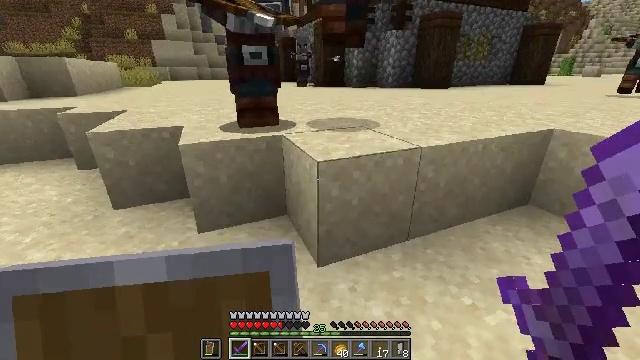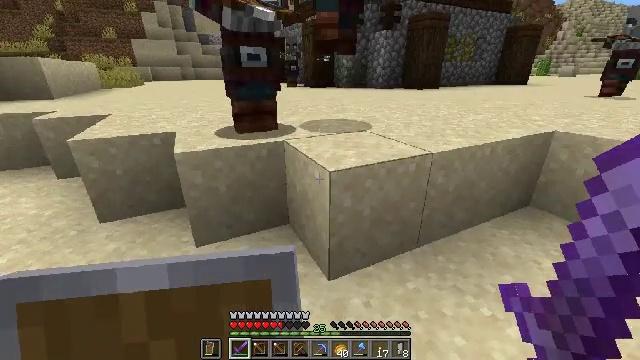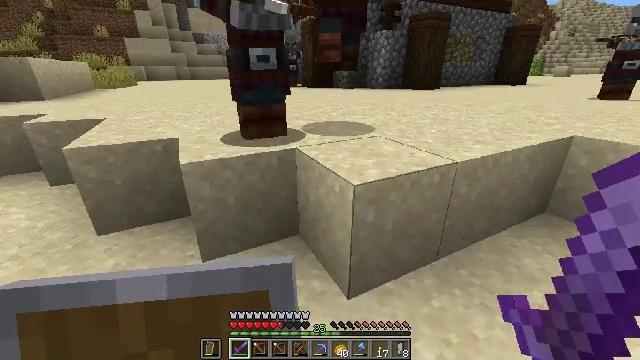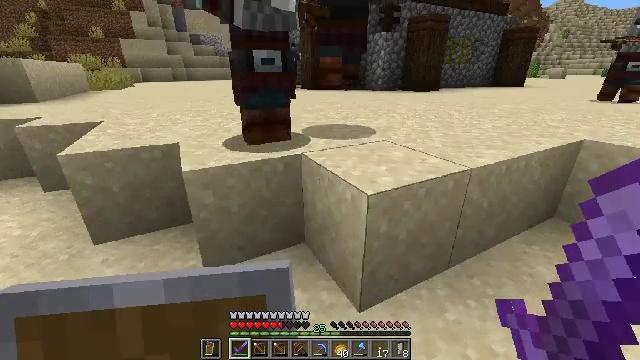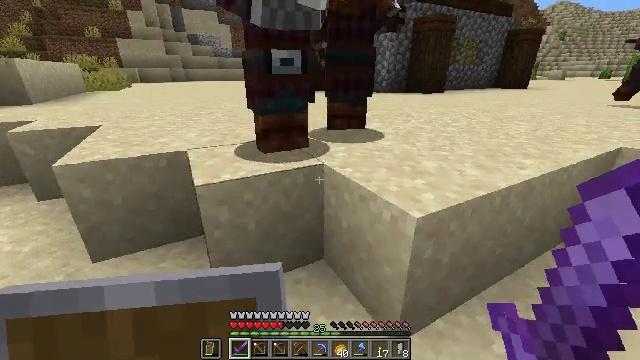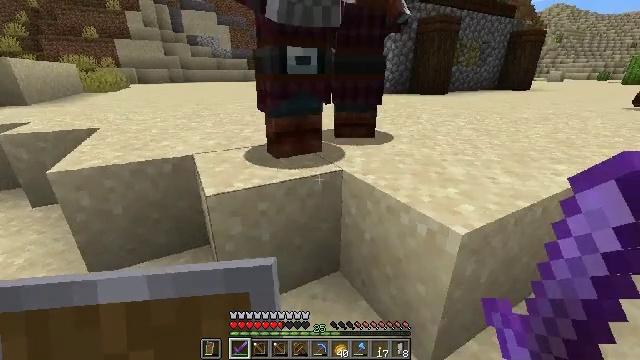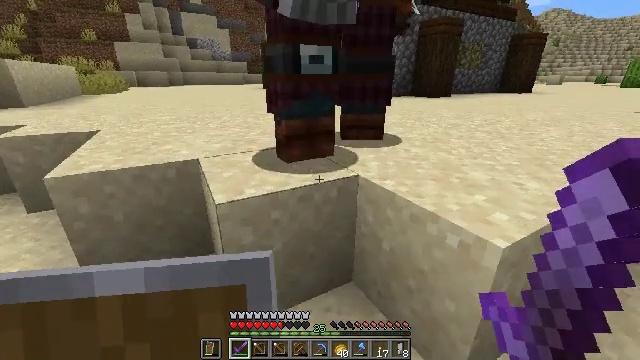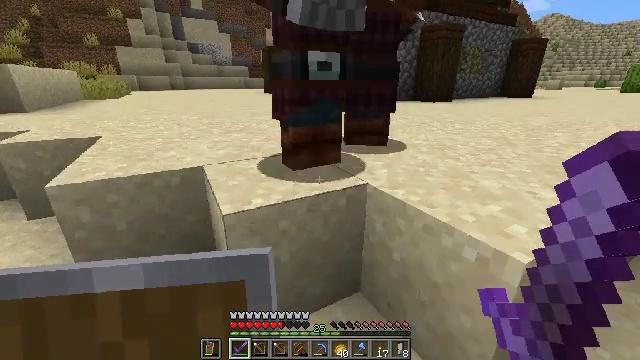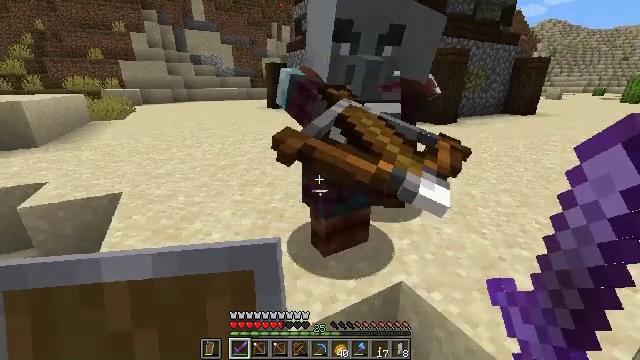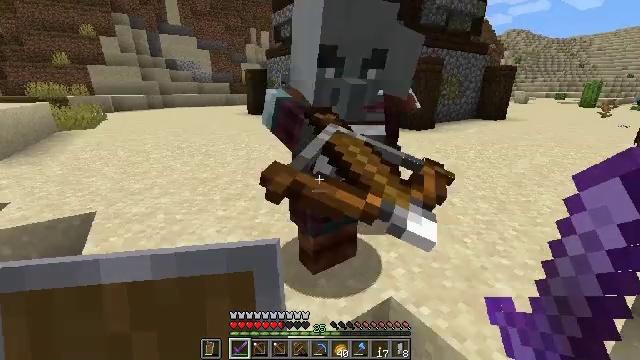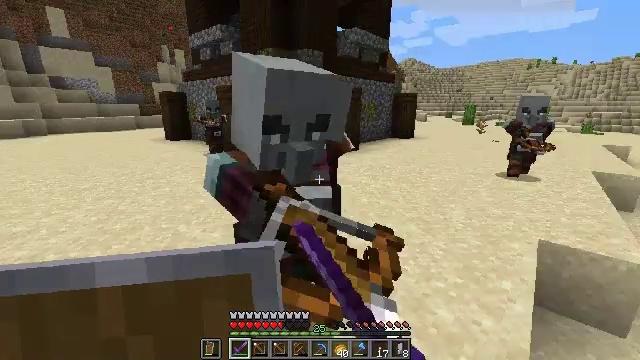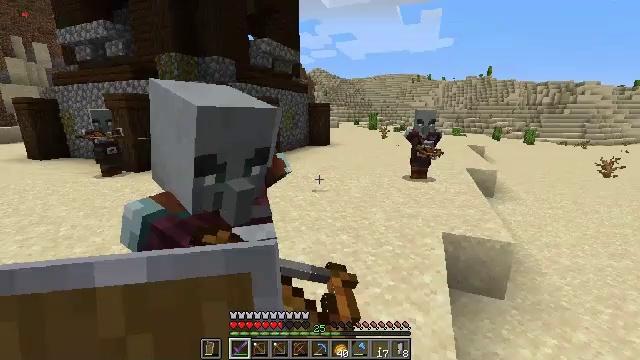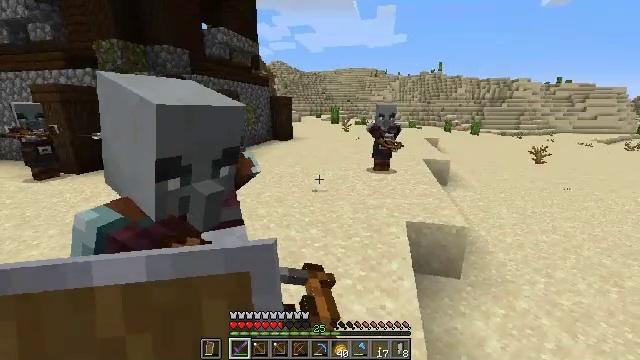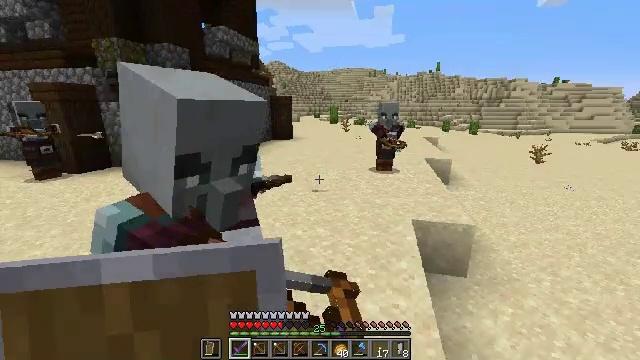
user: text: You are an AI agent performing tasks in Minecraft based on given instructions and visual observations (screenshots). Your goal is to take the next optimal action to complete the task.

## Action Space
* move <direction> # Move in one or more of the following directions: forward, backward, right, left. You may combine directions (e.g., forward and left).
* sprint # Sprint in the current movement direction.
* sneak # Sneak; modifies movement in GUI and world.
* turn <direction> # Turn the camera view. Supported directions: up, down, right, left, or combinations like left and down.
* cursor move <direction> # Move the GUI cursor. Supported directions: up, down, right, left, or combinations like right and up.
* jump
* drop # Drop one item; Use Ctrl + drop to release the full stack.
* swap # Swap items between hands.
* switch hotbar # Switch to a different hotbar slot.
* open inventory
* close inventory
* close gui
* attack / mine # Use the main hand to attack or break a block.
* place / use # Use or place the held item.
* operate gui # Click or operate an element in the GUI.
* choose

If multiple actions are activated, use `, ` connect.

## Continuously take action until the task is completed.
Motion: motion action
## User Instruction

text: Eliminate hostile mobs.
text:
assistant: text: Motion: move forward and move left, turn right
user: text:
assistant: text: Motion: move forward and move left, turn right
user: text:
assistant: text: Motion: move forward and move left
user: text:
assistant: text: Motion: move forward and move left
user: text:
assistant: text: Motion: move forward and move left
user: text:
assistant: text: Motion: move forward and move left
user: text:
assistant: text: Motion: move forward and move left, jump
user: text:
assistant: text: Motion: move forward and move left, jump
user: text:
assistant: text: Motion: move forward, turn right, attack / mine, jump
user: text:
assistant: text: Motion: move forward, turn right and up, attack / mine, jump
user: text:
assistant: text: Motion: turn right and up, attack / mine, jump
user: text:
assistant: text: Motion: turn right and down, jump
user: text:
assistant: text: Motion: jump
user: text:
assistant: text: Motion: jump